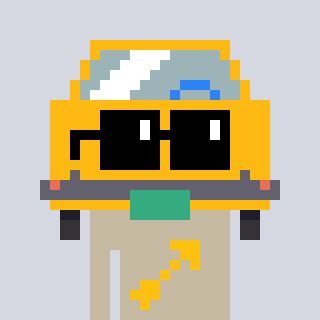
a pixel art character with square black sunglasses, a taxi-shaped head and a bege-colored body on a cool background